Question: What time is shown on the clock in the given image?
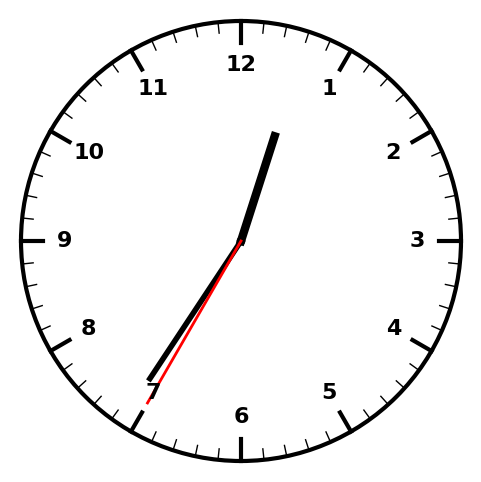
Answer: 12:35:35